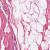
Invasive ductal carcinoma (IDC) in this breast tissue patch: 0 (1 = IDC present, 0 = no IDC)